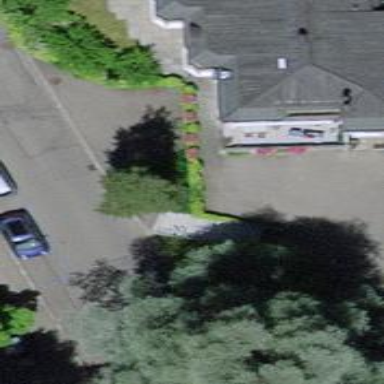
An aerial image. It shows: Parking entrance.